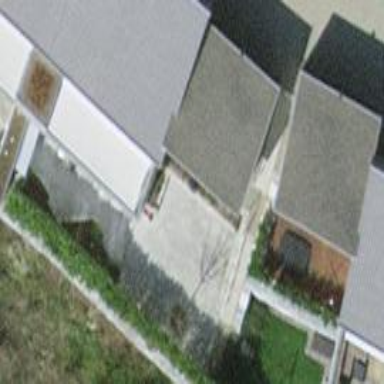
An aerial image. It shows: Garage.